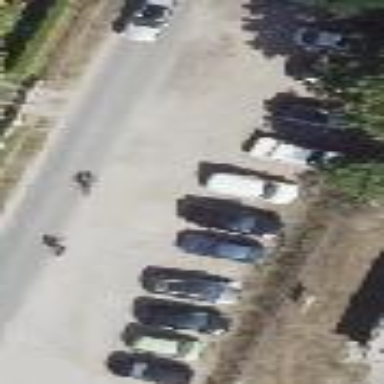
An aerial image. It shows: Street-side parking area with asphalt surface.